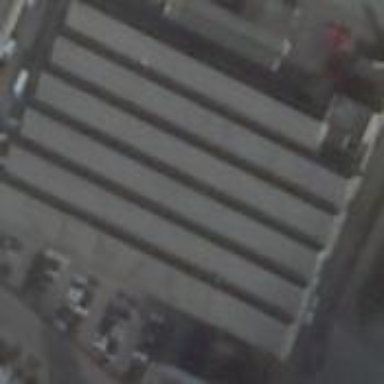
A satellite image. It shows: Warehouse.